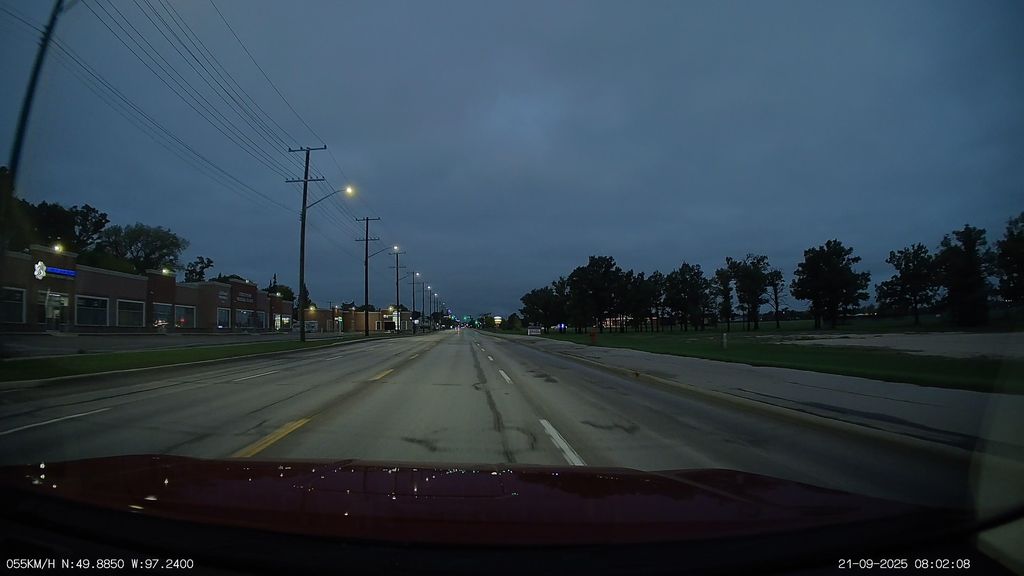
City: winnipeg